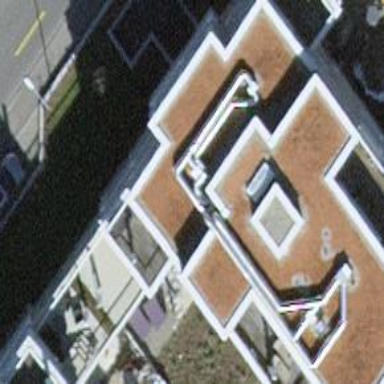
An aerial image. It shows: Apartment building with flat roof.